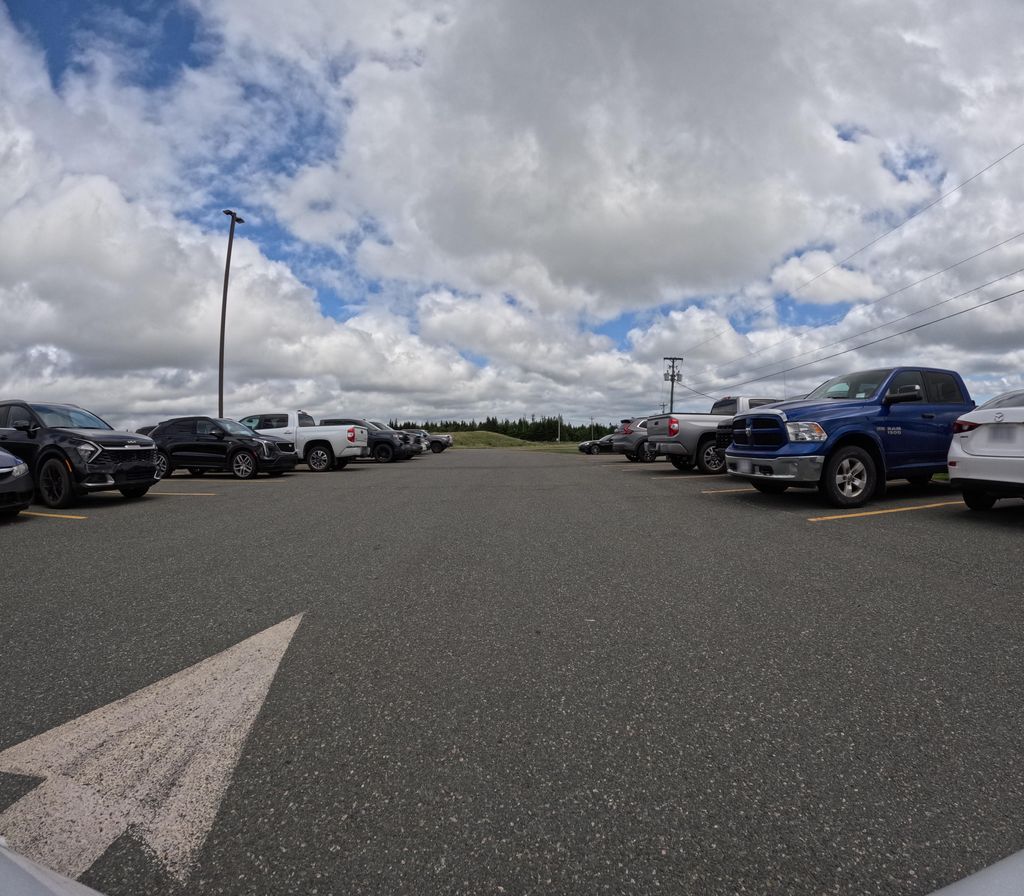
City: st_johns